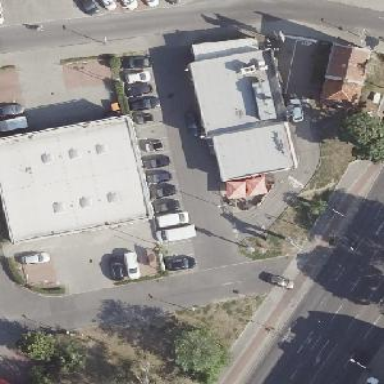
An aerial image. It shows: Retail building housing car repair shop.